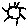
Label: sun